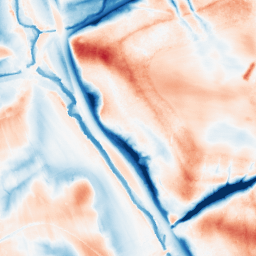
Category: edge_preserving
Decomposition family: guided
Decomposition parameters: radius: 16
eps: 0.01
Upsampling method: quintic
Upsampling parameters: scale: 8
Upsampling scale: 8